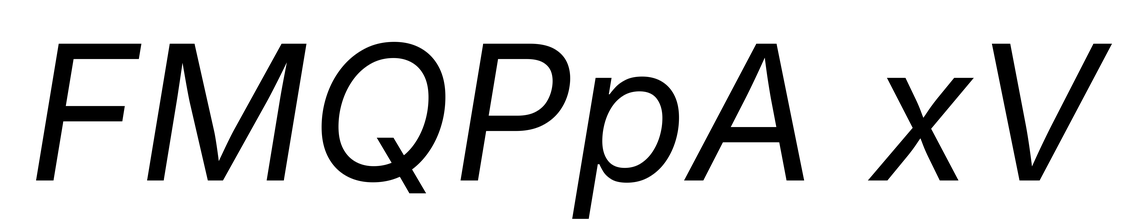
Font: Inter-Italic_Italic